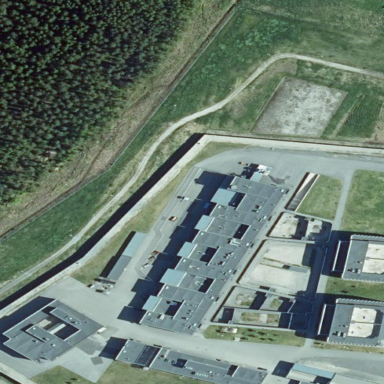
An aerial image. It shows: Prison facility surrounded by fence.